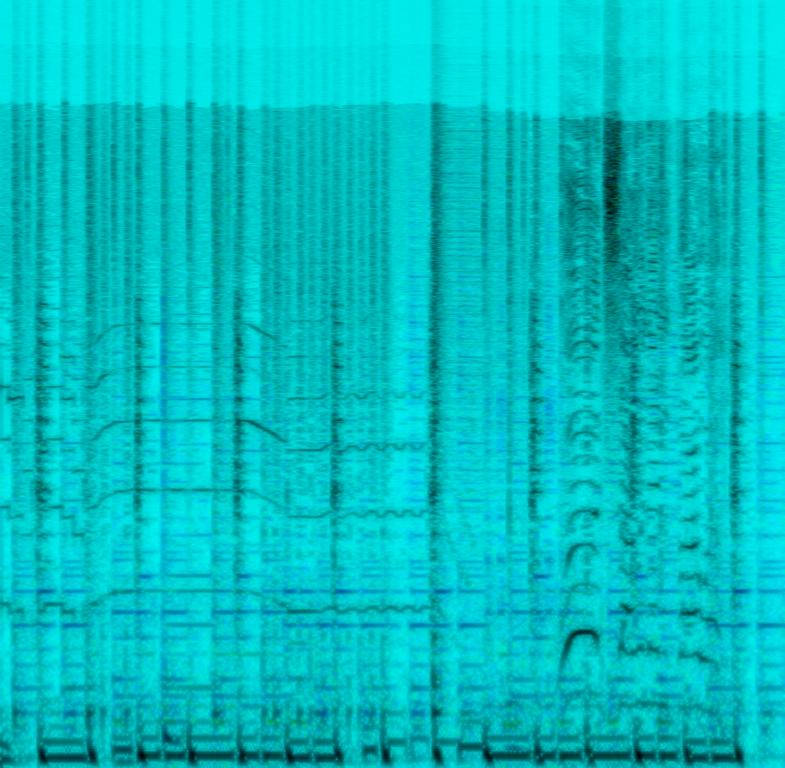
A male vocalist sings this spirited song. The tempo is fast with keyboard harmony, piano accompaniment,groovy bass lines, digital drum and synthesiser arrangement. The song is catchy, enjoyable, youthful, energetic and vivacious with recurring and insistent rhythm and a dance groove. This song is a Reggae song.